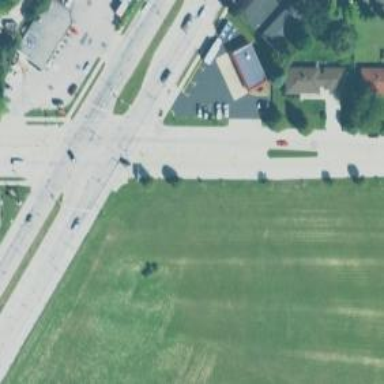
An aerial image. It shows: Crossing with line markings on the road.